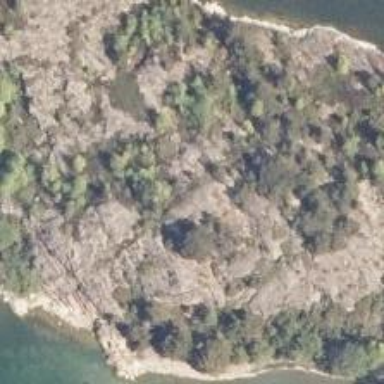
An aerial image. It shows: Landscape of bare rock.